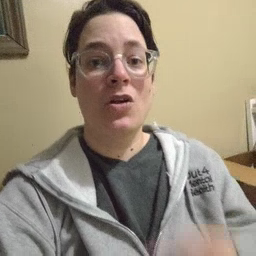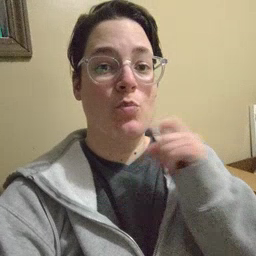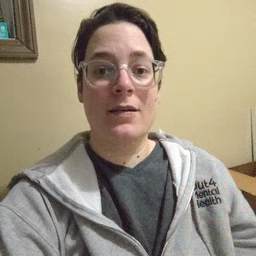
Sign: dry